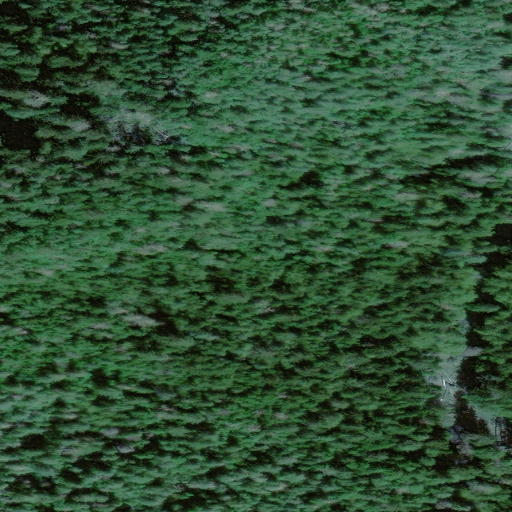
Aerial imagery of cape in Alaska named Lontana Point containing only unknown